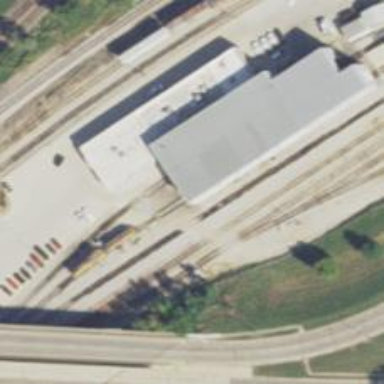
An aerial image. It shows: Railway siding for service.